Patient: sex M, age 67
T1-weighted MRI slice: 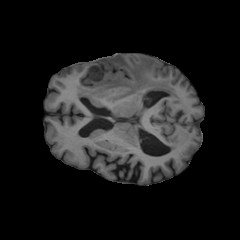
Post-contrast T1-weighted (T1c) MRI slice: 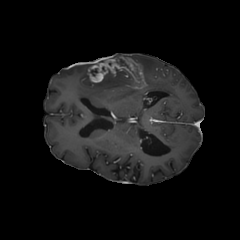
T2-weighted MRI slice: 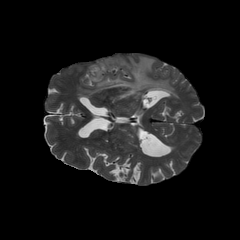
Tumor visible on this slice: yes
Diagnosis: Glioblastoma, IDH-wildtype
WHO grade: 4